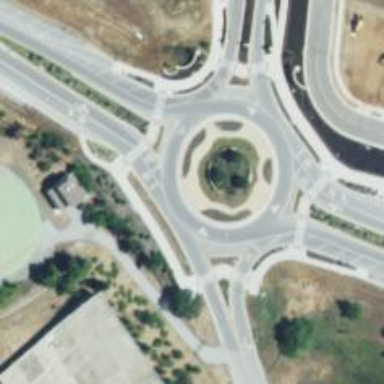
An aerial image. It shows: Secondary road leading to roundabout.